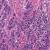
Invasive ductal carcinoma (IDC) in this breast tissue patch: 1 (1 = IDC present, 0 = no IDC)